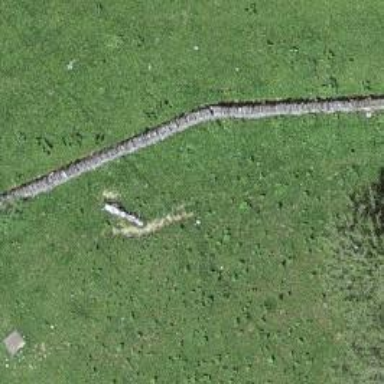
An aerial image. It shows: Wall barrier.